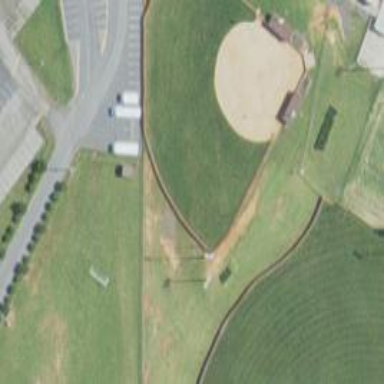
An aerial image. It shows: Softball pitch for leisure land activities.